Question: I installed Android Studio, but when I edit my layout files, I can't find a live preview! I just see an XML file. How can I see my layout in graphical view?
This is how it looks like in my case:

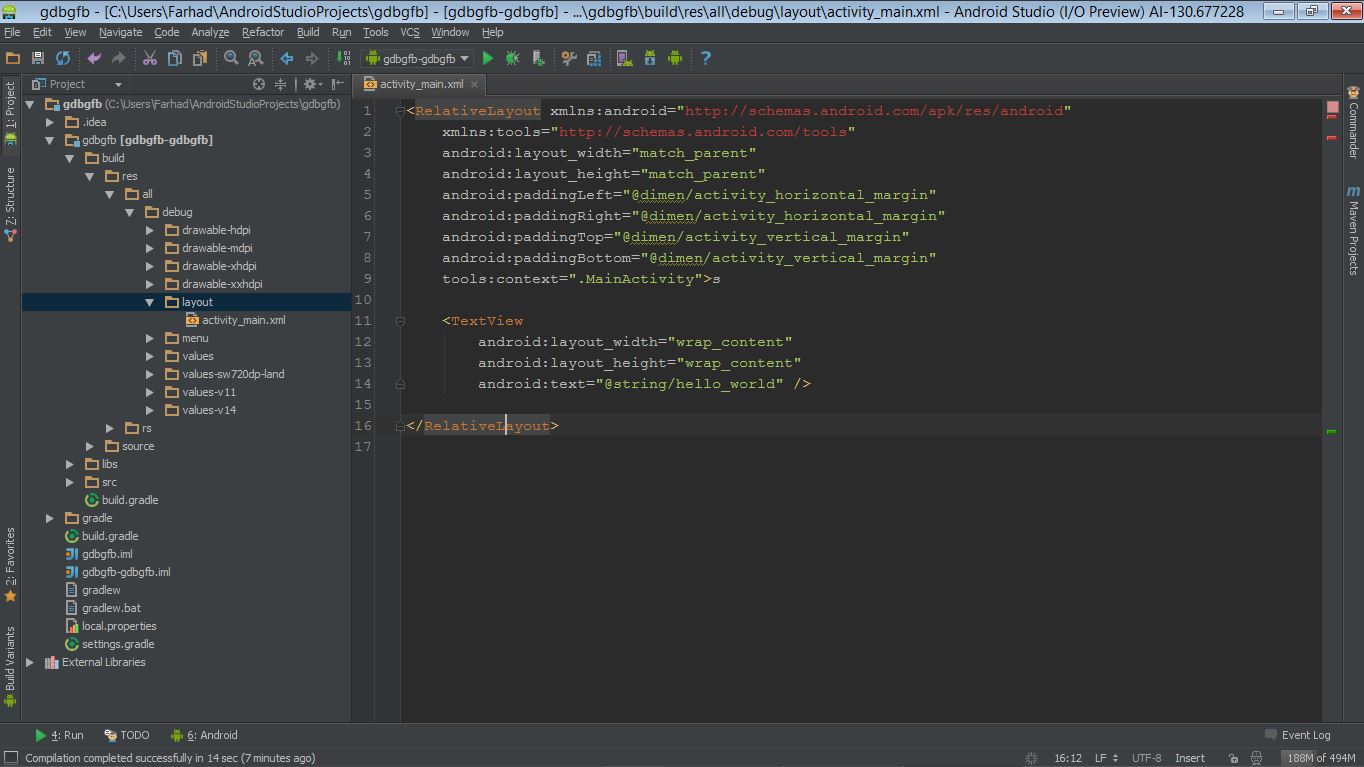
Answer: The newer Android Studio version changed the location of this button. Now if you want to see the layout design preview you will need to press one of the buttons at the top right of your xml. The button that looks like an image icon will open the design dashboard, while the button next to it will open the split view where the design is placed next to the XML code:
<URL>
You should have a 'Design' button next to the 'Text' button under the xml text editor:

Or you can use the 'Preview' button in the upper right corner to add a preview window next to the XML code:

If you dont have it, then do this: 'View' -> 'Tool Windows' -> 'Preview'